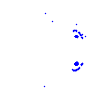
Particle: electron